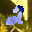
Label: 2